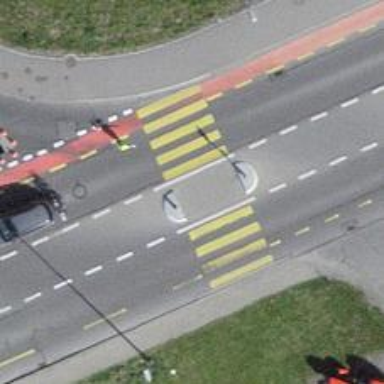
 with lane for cyclists on the left and cycle track on the right."